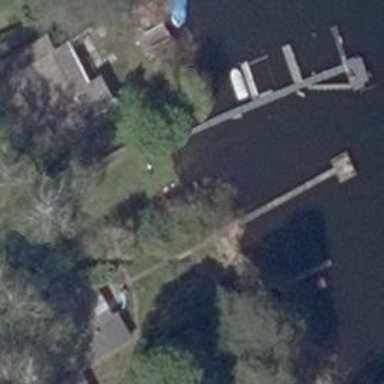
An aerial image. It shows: Man-made pier.